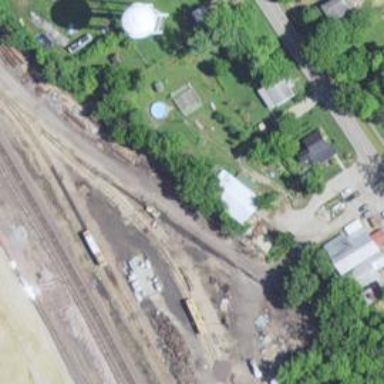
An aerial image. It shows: Abandoned railway.